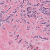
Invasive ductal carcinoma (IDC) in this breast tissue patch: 1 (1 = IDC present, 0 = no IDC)